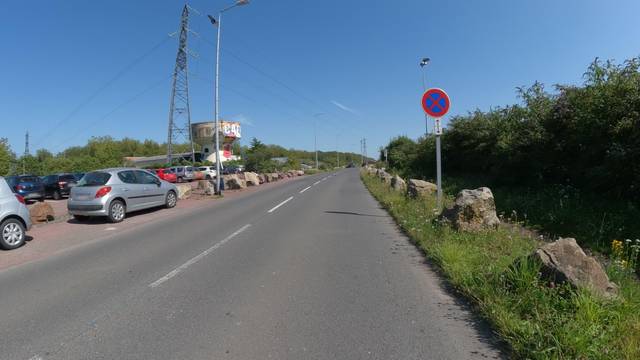
Region: France
Coordinates: 49.178, -0.346